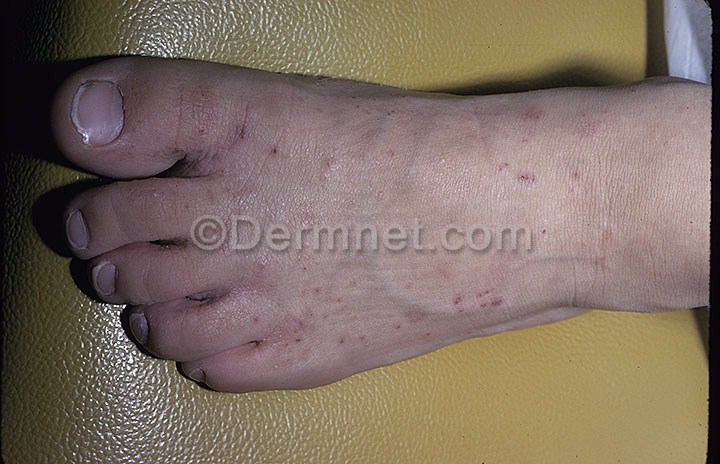
Disease: Scabies Lyme Disease and other Infestations and Bites